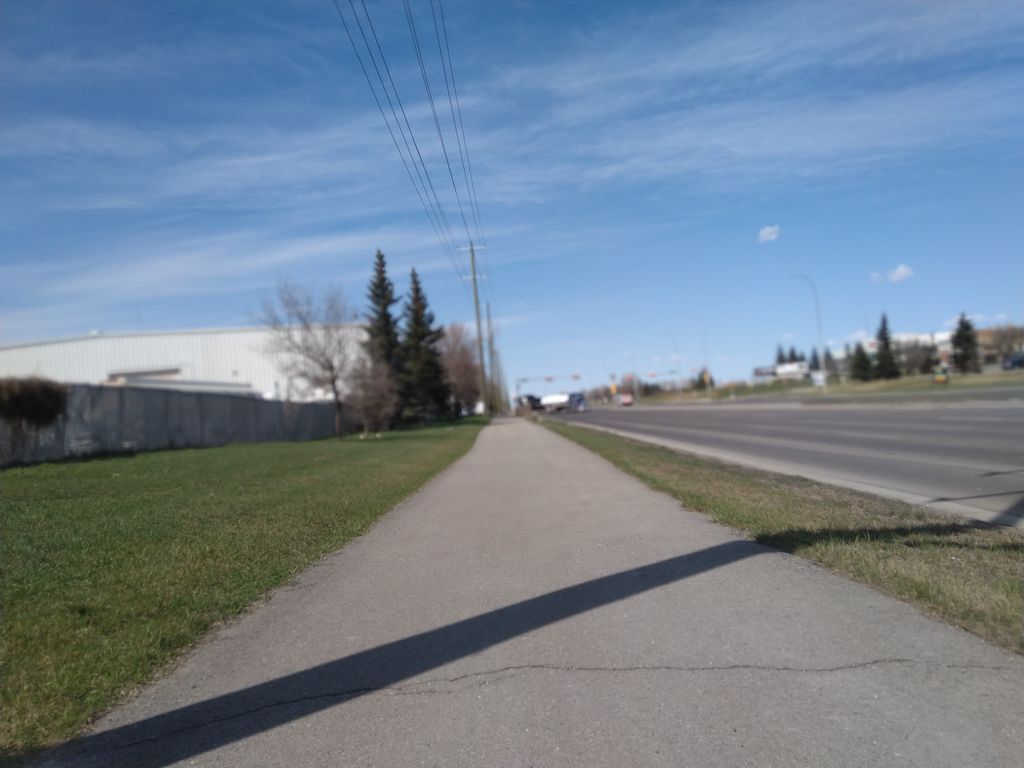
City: calgary